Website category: university
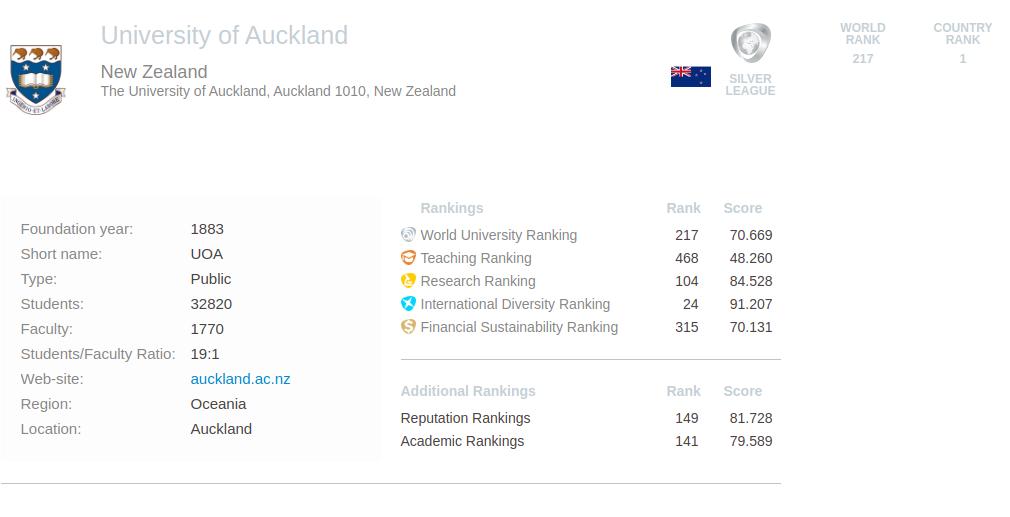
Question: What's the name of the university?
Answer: University of Auckland

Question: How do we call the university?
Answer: University of Auckland

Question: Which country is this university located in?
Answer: New Zealand

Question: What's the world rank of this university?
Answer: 217

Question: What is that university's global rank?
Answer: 217

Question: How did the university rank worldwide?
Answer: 217

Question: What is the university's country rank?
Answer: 1

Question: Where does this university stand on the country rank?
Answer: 1

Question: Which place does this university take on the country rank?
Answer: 1

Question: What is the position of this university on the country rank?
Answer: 1

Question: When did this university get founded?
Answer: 1883

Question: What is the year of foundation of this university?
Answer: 1883

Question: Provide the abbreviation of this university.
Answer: UOA

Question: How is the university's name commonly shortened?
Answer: UOA

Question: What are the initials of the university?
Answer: UOA

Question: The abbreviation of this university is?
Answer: UOA

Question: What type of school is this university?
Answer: Public

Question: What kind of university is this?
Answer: Public

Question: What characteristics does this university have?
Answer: Public

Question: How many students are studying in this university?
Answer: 32820

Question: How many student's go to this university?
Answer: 32820

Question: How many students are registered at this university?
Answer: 32820

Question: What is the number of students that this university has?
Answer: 32820

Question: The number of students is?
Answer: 32820

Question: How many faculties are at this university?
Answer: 1770

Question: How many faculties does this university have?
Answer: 1770

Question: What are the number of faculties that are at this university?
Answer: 1770

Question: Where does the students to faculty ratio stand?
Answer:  19 : 1

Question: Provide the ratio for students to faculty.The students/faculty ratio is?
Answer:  19 : 1

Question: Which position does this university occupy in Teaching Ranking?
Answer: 468

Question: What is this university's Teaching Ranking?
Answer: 468

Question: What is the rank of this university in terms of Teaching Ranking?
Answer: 468

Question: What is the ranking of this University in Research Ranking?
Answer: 104

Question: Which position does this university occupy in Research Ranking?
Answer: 104

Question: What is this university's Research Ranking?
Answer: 104

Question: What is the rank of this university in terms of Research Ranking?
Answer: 104

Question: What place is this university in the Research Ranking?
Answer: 104

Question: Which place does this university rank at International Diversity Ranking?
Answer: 24

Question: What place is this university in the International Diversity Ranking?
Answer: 24

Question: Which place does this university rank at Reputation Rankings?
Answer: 149

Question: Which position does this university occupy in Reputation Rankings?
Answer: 149

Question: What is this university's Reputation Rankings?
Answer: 149

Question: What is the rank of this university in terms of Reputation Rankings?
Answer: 149

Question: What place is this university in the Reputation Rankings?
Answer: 149

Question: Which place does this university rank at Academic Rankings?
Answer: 141

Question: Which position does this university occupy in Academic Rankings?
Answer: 141

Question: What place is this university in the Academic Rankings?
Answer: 141

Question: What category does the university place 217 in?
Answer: World University Ranking

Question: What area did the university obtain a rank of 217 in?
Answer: World University Ranking

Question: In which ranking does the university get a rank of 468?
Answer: Teaching Ranking

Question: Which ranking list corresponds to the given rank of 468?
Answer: Teaching Ranking

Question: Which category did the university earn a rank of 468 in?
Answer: Teaching Ranking

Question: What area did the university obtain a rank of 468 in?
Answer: Teaching Ranking

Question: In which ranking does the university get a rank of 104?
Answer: Research Ranking

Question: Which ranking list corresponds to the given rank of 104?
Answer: Research Ranking

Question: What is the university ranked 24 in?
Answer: International Diversity Ranking

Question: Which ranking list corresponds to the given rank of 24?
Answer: International Diversity Ranking

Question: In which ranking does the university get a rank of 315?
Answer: Financial Sustainability Ranking

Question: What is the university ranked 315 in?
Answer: Financial Sustainability Ranking

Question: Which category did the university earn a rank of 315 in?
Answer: Financial Sustainability Ranking

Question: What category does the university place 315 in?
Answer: Financial Sustainability Ranking

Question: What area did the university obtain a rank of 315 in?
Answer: Financial Sustainability Ranking

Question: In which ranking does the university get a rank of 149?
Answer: Reputation Rankings

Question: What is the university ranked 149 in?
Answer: Reputation Rankings